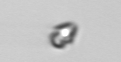
Label: Heterocapsa_rotundata